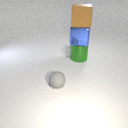
small gray rubber sphere in front of large green metal cylinder